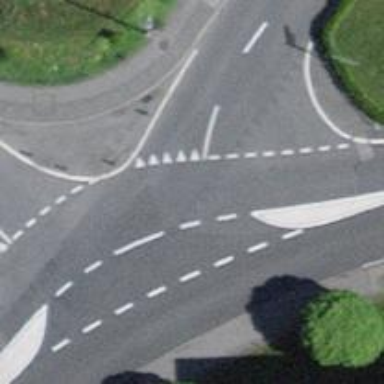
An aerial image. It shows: Road with "give way" sign.